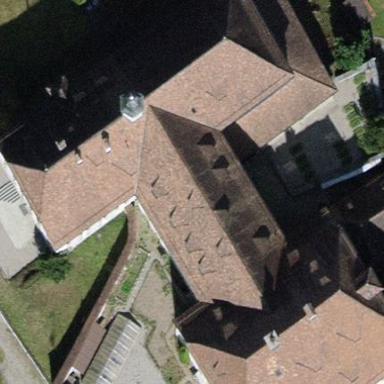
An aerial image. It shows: Stately castle with monastery. The castle is of historic significance.